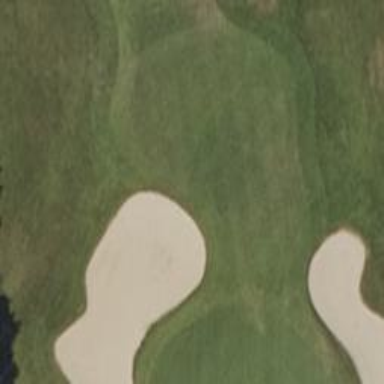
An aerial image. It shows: Bunker on golf course.